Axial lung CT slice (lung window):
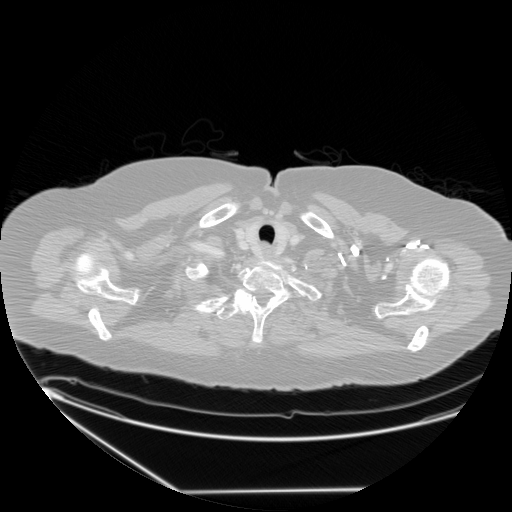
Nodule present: no